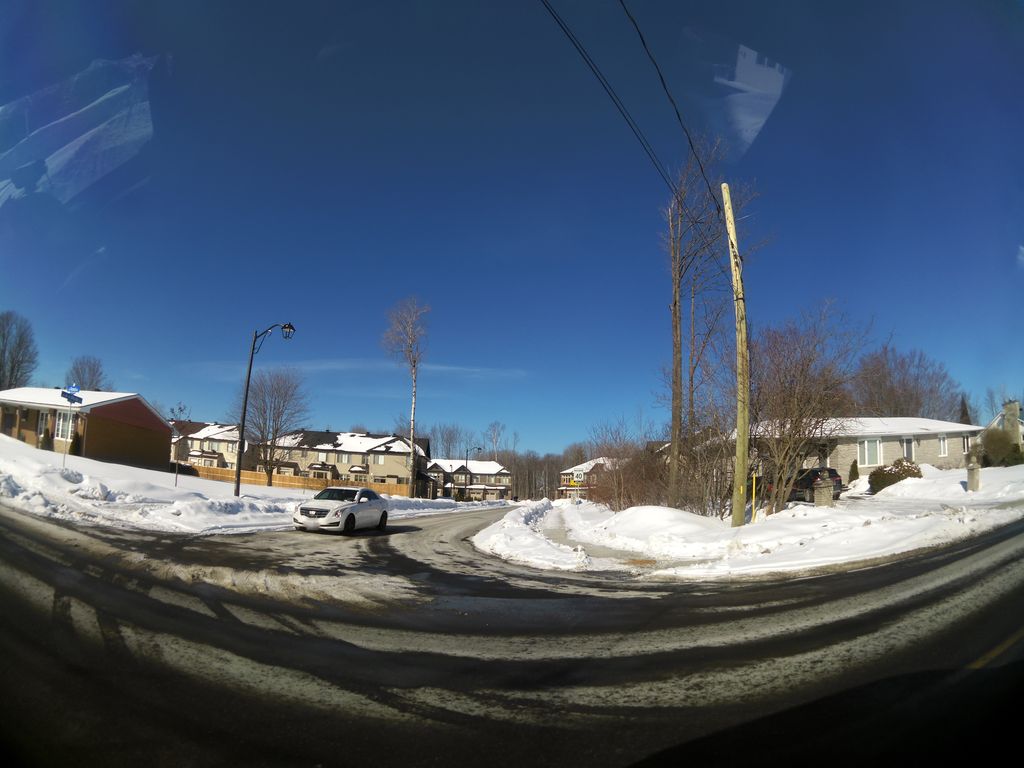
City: ottawa-gatineau